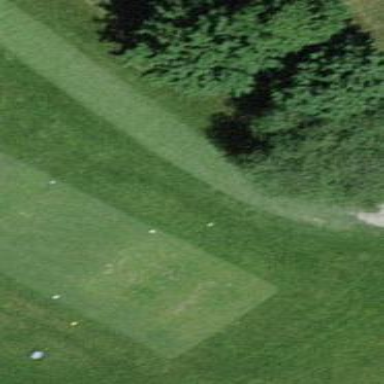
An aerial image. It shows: Golf tee area with grass surface.